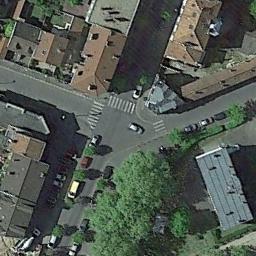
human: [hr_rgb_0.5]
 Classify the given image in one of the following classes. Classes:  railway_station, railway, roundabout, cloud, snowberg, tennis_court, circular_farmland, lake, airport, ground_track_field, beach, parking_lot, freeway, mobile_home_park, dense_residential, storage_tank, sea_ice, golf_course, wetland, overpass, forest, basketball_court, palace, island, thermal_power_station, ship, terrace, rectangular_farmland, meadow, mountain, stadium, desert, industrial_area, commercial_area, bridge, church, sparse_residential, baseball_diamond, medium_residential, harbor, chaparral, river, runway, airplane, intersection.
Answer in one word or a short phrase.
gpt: intersection